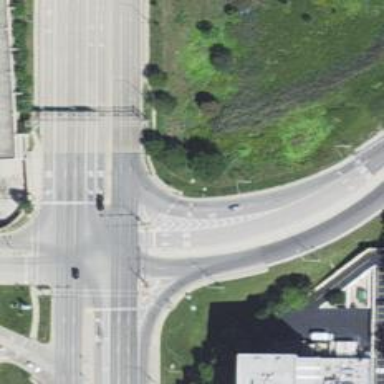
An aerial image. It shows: Footway with traffic island in the middle.